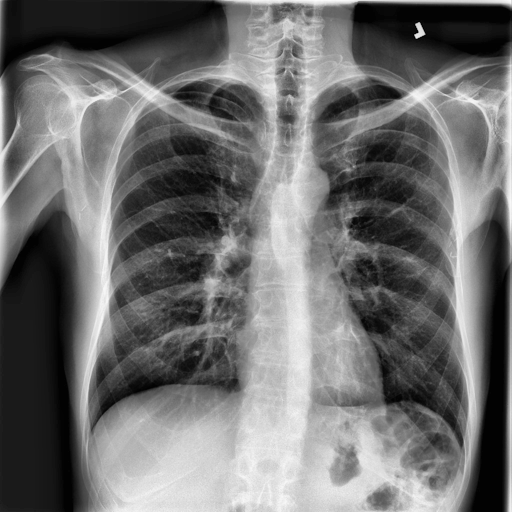
Finding: NORMAL